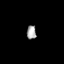
Tissue: prostate
Cell type: Fibroblasts
Senescence score: 0.7268
Nuclear area (px): 128
Mean DAPI intensity: 165.766